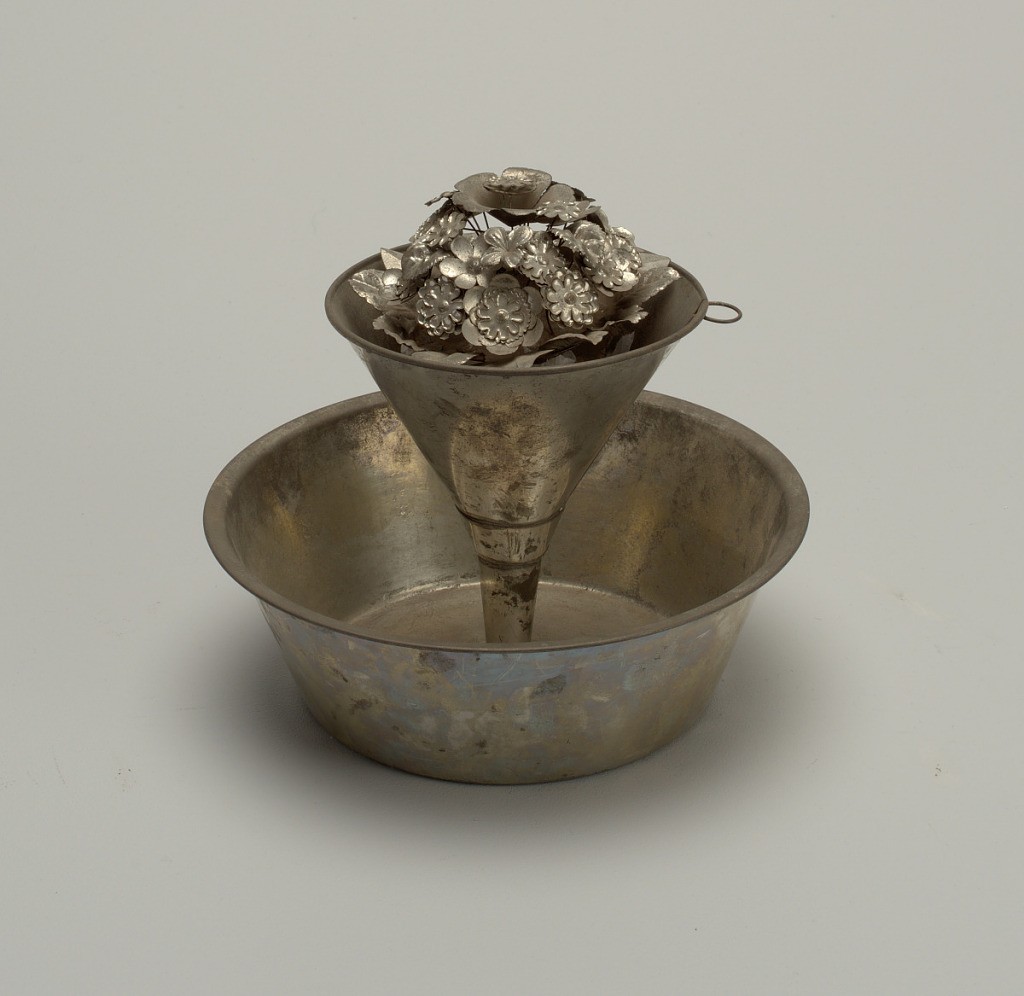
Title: Flower holder
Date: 1889
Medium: Tin
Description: Flowers and leaves of stamped metal. Twelve leaves soldered to flaring circular stems surround three smaller leaves and twenty-five flowers mounted on wire stems rising from a common base. Topmost flower, center, has five large petals enclosing blossom in three layers.